Question: I am using Momentics IDE for building apps for my BB10 device.
I have created one app and renamed it, but during installing bar file(Which is exist in BAR packages folder) in my BB10 device it stuck in this screen.

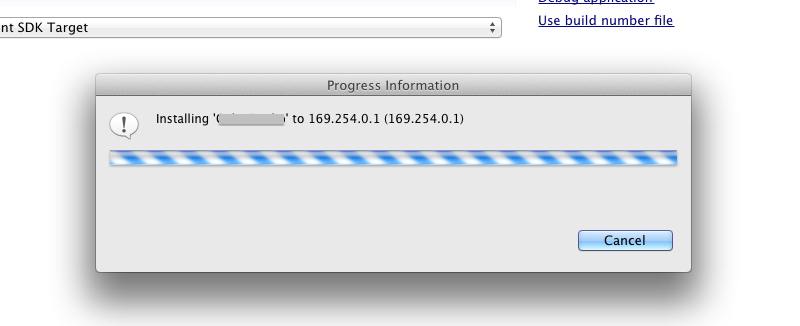
Answer: 1. Add debug token in bar-description file
2. Run project as device debug
3. Connect your device using USB/WIFI
4. Now run your project. It will install .bar file in your device